Question:
> I need to select SKU where partno = MEM1600-2U6D and brandname = Cisco
and Condition = New
Can anybody provide me solution for this.
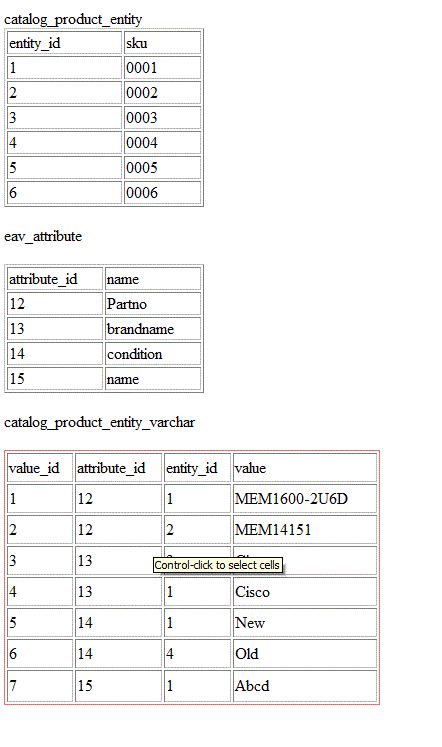
Answer: I am not sure. Moreover you could try to use UNION's to achiveve your target.
Well I would try something lik this:
Well you might
'''
GROUP by entity_id HAVING COUNT(*) = 3
'''
something like this. Meaning if we have 3 entriies for entity_id it means it maches our case.